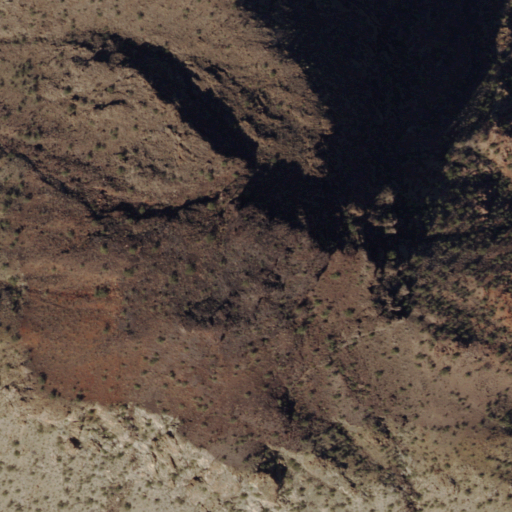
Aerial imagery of mountain in Arizona named Fools Peak containing only shrub